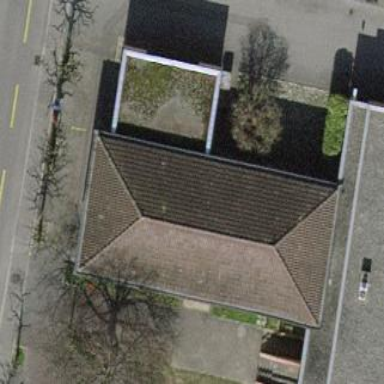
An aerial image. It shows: Building with hipped roof made of roof tiles.